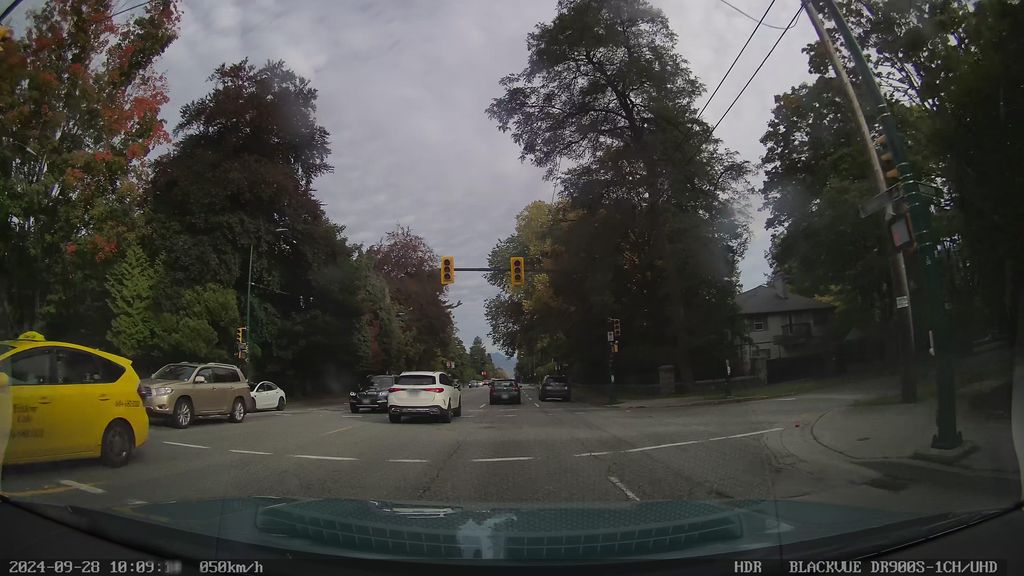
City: vancouver